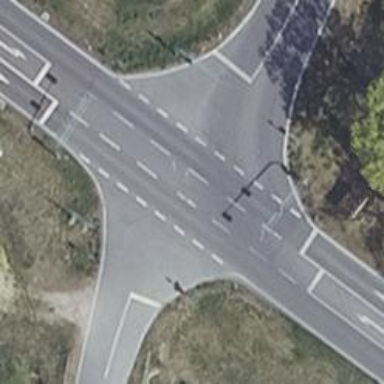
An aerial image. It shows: Road with traffic signals.